Question: i am using <URL> on my site. this works perfectly on all devices and browsers, except of iOS Safari.
You can find an example of this error here: <URL>
On iPhone Slide 7/8 looks like this ('background-size: cover;' is not covered and the other bg is not shown at all):

i tried different css attributes like 'background-position: center center', 'background-size: 620px 230px;', 'background-size: contain;' and so on, but none of them worked. Does anybodyhave an idea how to contain a bg-image on iOS safari?
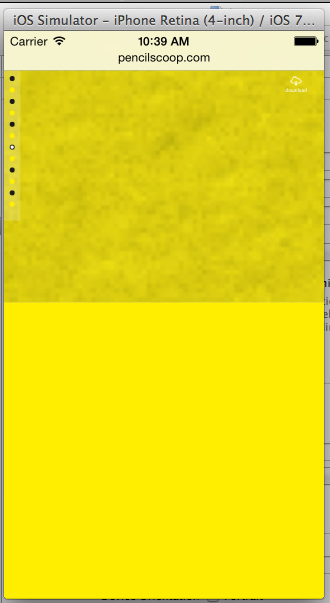
Answer: ok, i finally found a solution to fix it on iOS devices:
'''
.slide {
-webkit-background-size: contain;
-moz-background-size: contain;
-o-background-size: contain;
background-size: contain;
background-origin: content-box;
-moz-background-origin: content;
-webkit-background-origin: content-box;
}
@media
/* ----------- iPhone 4 and 4S ----------- */
only screen
and (min-device-width: 320px)
and (max-device-width: 480px)
and (-webkit-min-device-pixel-ratio: 2),
/* ----------- iPhone 5 and 5S ----------- */
only screen
and (min-device-width: 320px)
and (max-device-width: 568px)
and (-webkit-min-device-pixel-ratio: 2),
/* ----------- iPhone 6 ----------- */
only screen
and (min-device-width: 375px)
and (max-device-width: 667px)
and (-webkit-min-device-pixel-ratio: 2),
/* ----------- iPhone 6+ ----------- */
only screen
and (min-device-width: 414px)
and (max-device-width: 736px)
and (-webkit-min-device-pixel-ratio: 3),
/* ----------- iPad mini ----------- */
only screen
and (min-device-width: 768px)
and (max-device-width: 1024px)
and (-webkit-min-device-pixel-ratio: 1),
/* ----------- iPad 1 and 2 ----------- */
only screen
and (min-device-width: 768px)
and (max-device-width: 1024px)
and (-webkit-min-device-pixel-ratio: 1),
/* ----------- iPad 3 and 4 ----------- */
only screen
and (min-device-width: 768px)
and (max-device-width: 1024px)
and (-webkit-min-device-pixel-ratio: 2) {
.slide {
background-attachment: scroll;
}
}
'''